Interaction volume radius: 5 \u00c5
Interaction volume height: 20 \u00c5
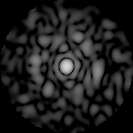
Disorder parameter: 0.8188